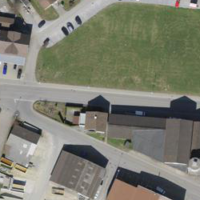
EUNIS habitat code: 54
Species observed at this site:
Geum rivale